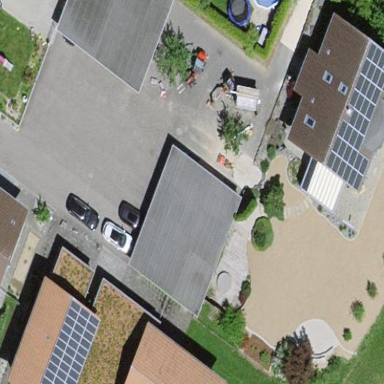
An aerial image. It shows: View of roof of building.